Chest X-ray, PA view. Patient: 30 years old, sex F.
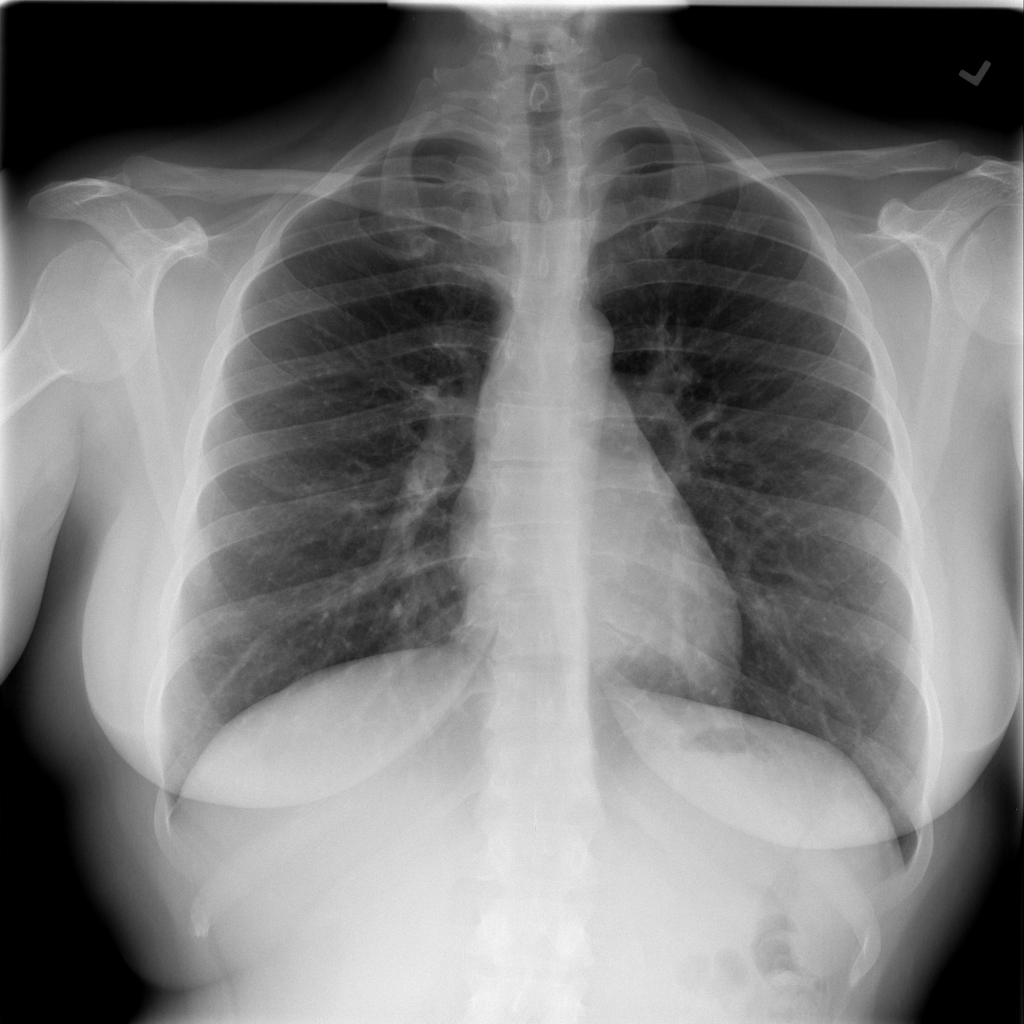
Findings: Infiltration